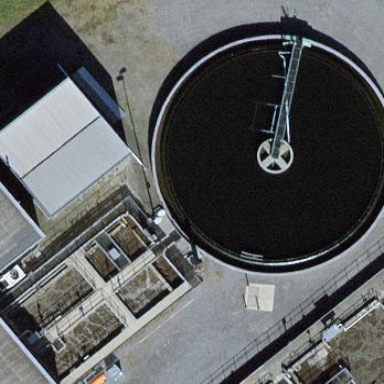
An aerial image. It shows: Body of wastewater.